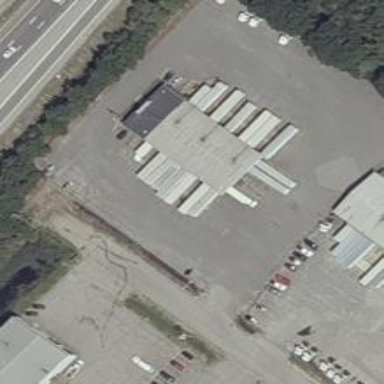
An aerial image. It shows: Industrial depot area.